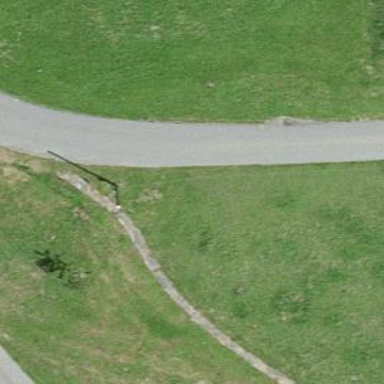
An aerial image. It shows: Unclassified road with asphalt surface.